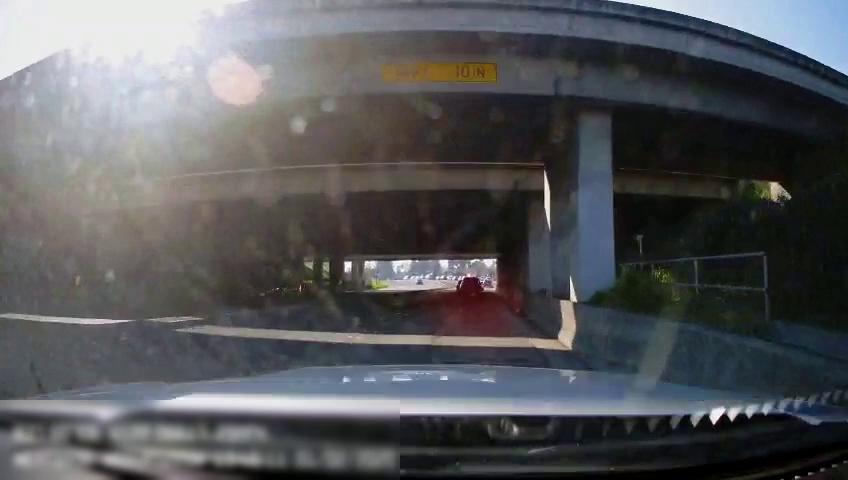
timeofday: Day
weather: Sunny
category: Drivable Space
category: Drivable Space
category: Vehicles | Car
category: Vehicles | Car
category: Vehicles | SUV
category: Traffic | Signs